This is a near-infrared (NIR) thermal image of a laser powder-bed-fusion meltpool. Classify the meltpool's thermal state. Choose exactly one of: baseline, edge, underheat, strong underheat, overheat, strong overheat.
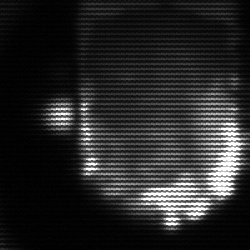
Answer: baseline